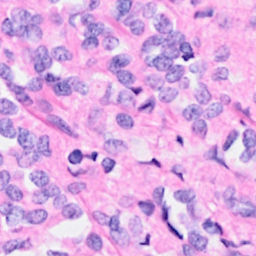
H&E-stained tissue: Breast